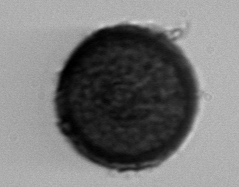
Label: Coscinodiscus